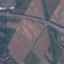
Land use / land cover class: Highway